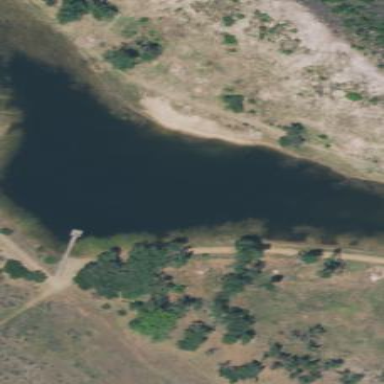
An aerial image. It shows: Pond surrounded by natural water.